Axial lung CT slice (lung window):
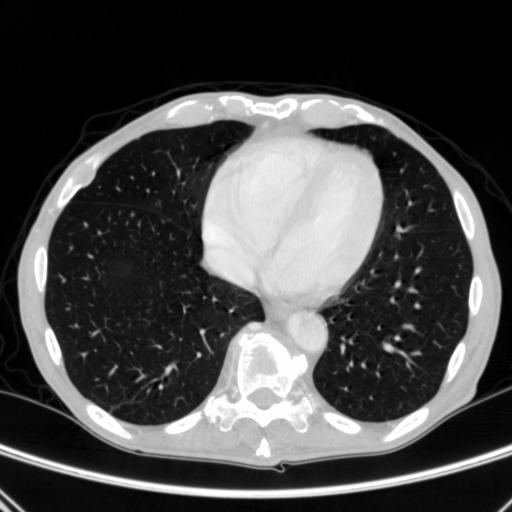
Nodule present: yes
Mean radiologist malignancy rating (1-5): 3